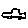
Label: car